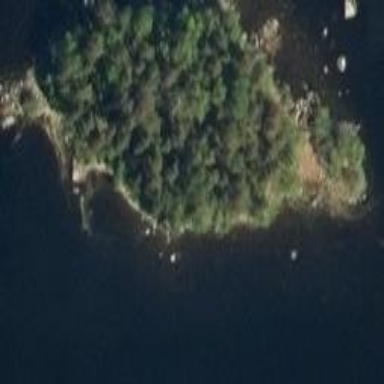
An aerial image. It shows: Mixed woodland forest on small islet. The trees have mixed leaf types and cycles.